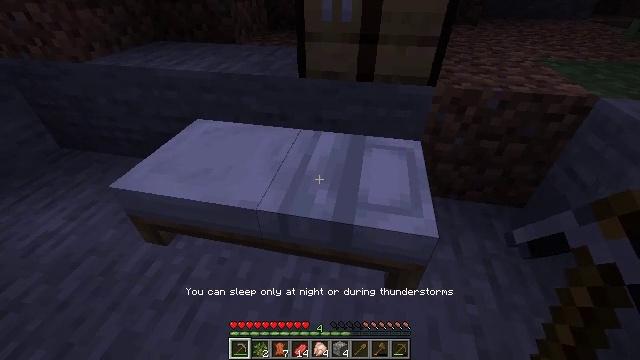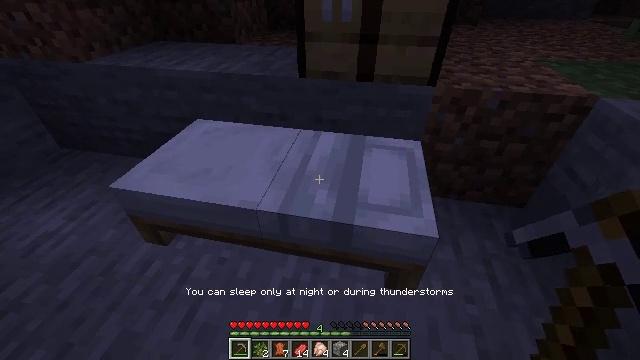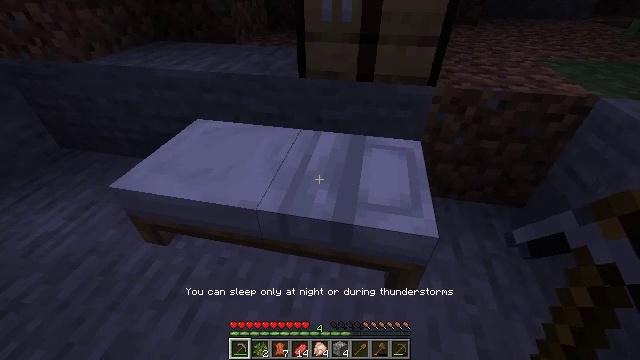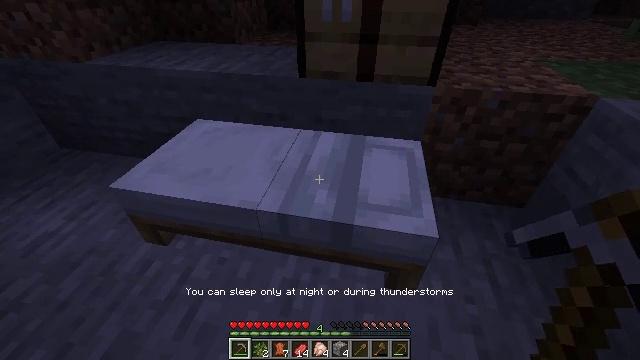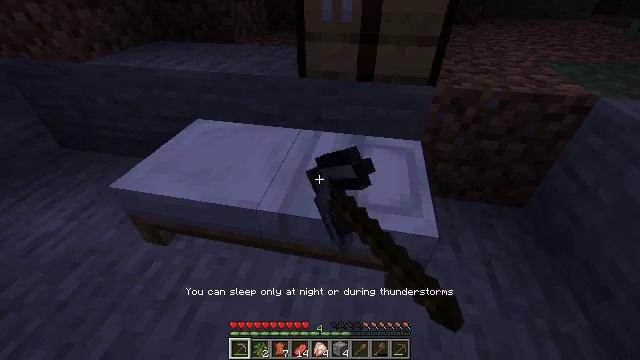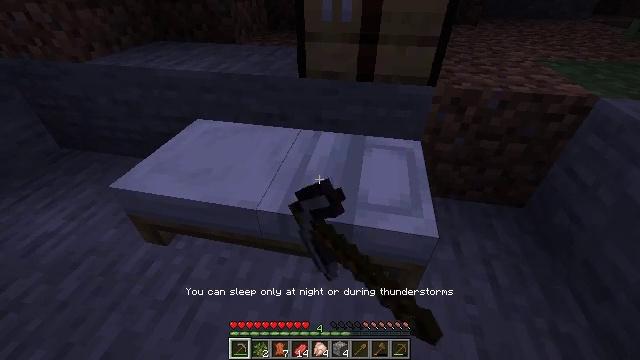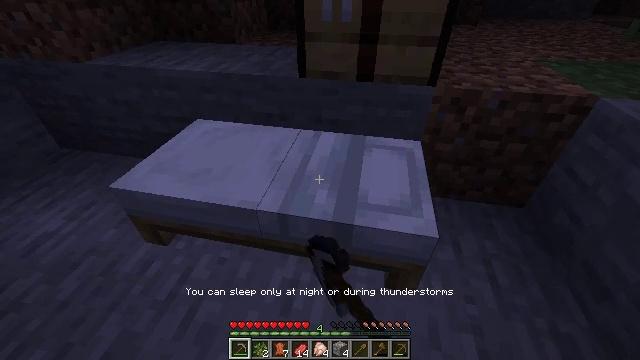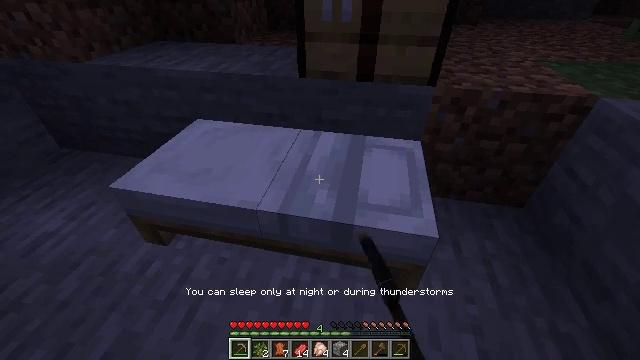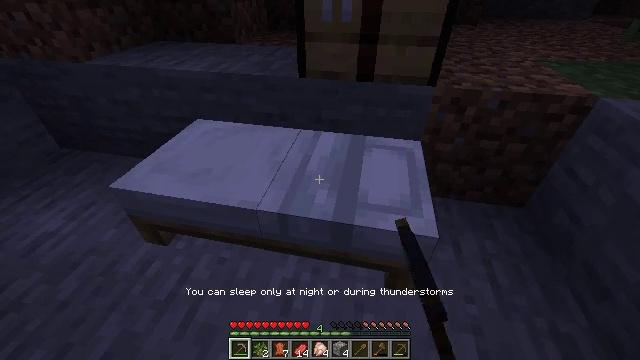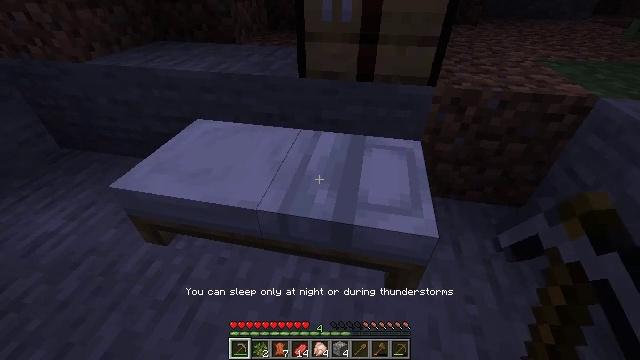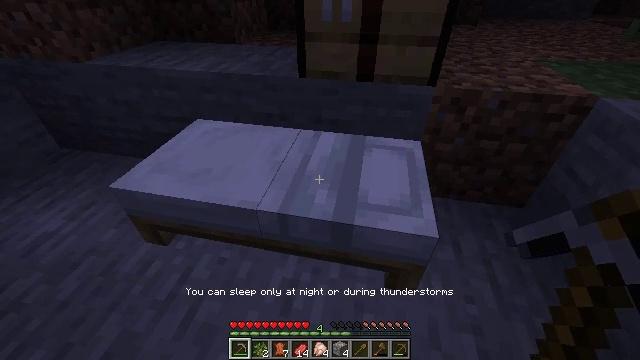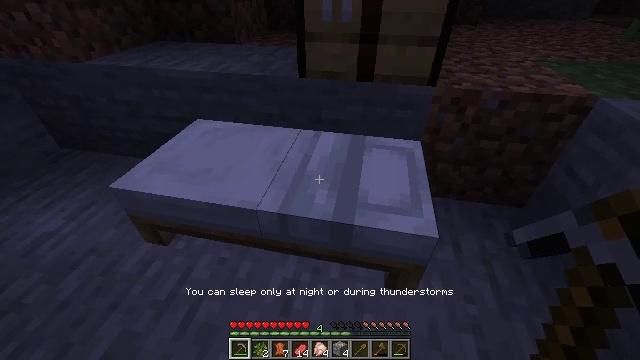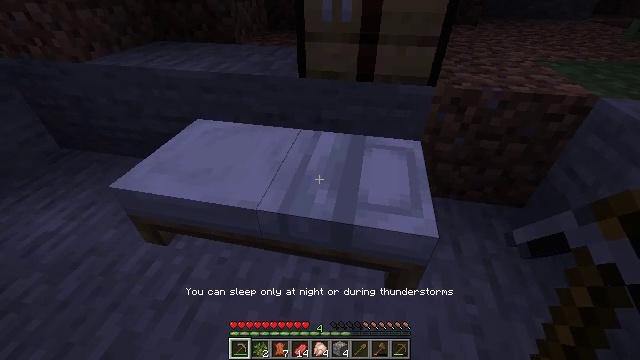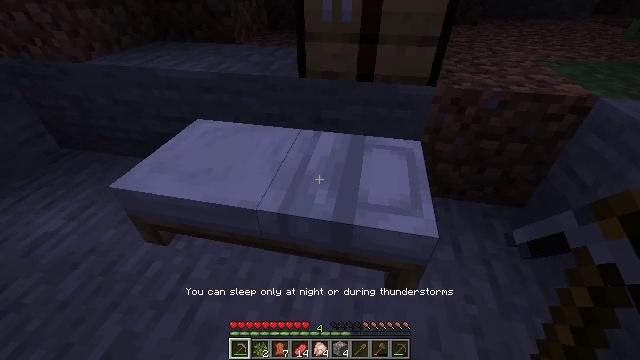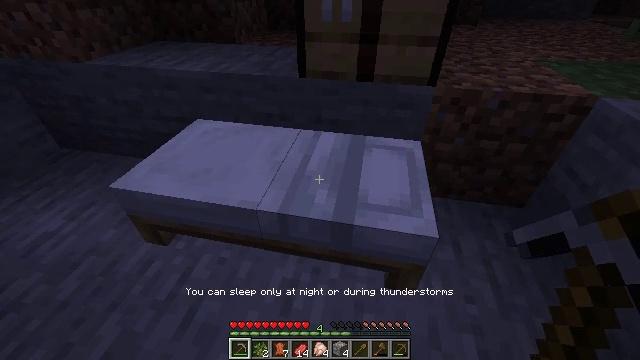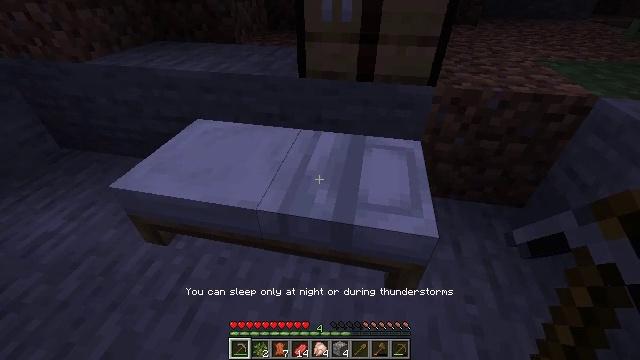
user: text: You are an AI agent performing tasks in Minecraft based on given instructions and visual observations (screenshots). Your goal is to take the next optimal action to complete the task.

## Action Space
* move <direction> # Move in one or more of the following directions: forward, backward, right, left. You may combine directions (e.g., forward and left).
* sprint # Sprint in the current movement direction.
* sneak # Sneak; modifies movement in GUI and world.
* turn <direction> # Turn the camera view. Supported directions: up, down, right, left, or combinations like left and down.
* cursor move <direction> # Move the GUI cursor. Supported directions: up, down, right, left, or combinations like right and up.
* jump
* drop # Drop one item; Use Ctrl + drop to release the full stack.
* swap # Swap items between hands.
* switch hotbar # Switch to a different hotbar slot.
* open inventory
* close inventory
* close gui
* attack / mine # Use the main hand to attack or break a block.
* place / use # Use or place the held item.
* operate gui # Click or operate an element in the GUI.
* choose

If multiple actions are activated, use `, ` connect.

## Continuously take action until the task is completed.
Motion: motion action
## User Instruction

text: Retrieve the white bed for later use.
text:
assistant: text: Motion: no_op
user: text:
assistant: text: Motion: no_op
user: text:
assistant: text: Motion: no_op
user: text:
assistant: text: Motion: no_op
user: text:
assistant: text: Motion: no_op
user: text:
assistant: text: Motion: no_op
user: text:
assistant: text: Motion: no_op
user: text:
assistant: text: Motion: no_op
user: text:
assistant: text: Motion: no_op
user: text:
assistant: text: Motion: no_op
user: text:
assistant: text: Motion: no_op
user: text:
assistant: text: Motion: no_op
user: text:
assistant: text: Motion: no_op
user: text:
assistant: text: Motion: no_op
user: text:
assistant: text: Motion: no_op
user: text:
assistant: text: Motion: no_op
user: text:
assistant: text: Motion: no_op
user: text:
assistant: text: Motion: no_op
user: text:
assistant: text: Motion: no_op
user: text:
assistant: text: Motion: no_op
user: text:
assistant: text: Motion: no_op
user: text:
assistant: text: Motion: no_op
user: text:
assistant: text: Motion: no_op
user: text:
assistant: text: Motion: no_op
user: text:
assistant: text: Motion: no_op
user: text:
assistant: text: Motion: no_op
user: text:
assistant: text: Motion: no_op
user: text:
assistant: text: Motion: no_op
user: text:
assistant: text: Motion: no_op
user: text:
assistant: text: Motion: use / place